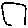
Label: square